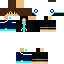
A male human skin with dark skin, wearing brown long hair dressed in a blue hoodie and black pants, featuring a closed mouth.